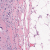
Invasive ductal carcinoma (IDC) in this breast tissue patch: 1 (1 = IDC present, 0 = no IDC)